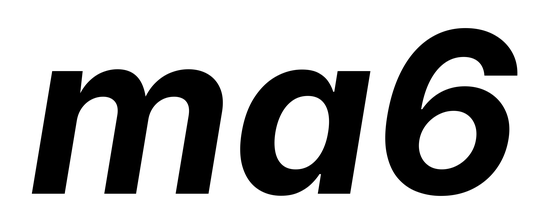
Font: Inter-Italic_Bold_Italic